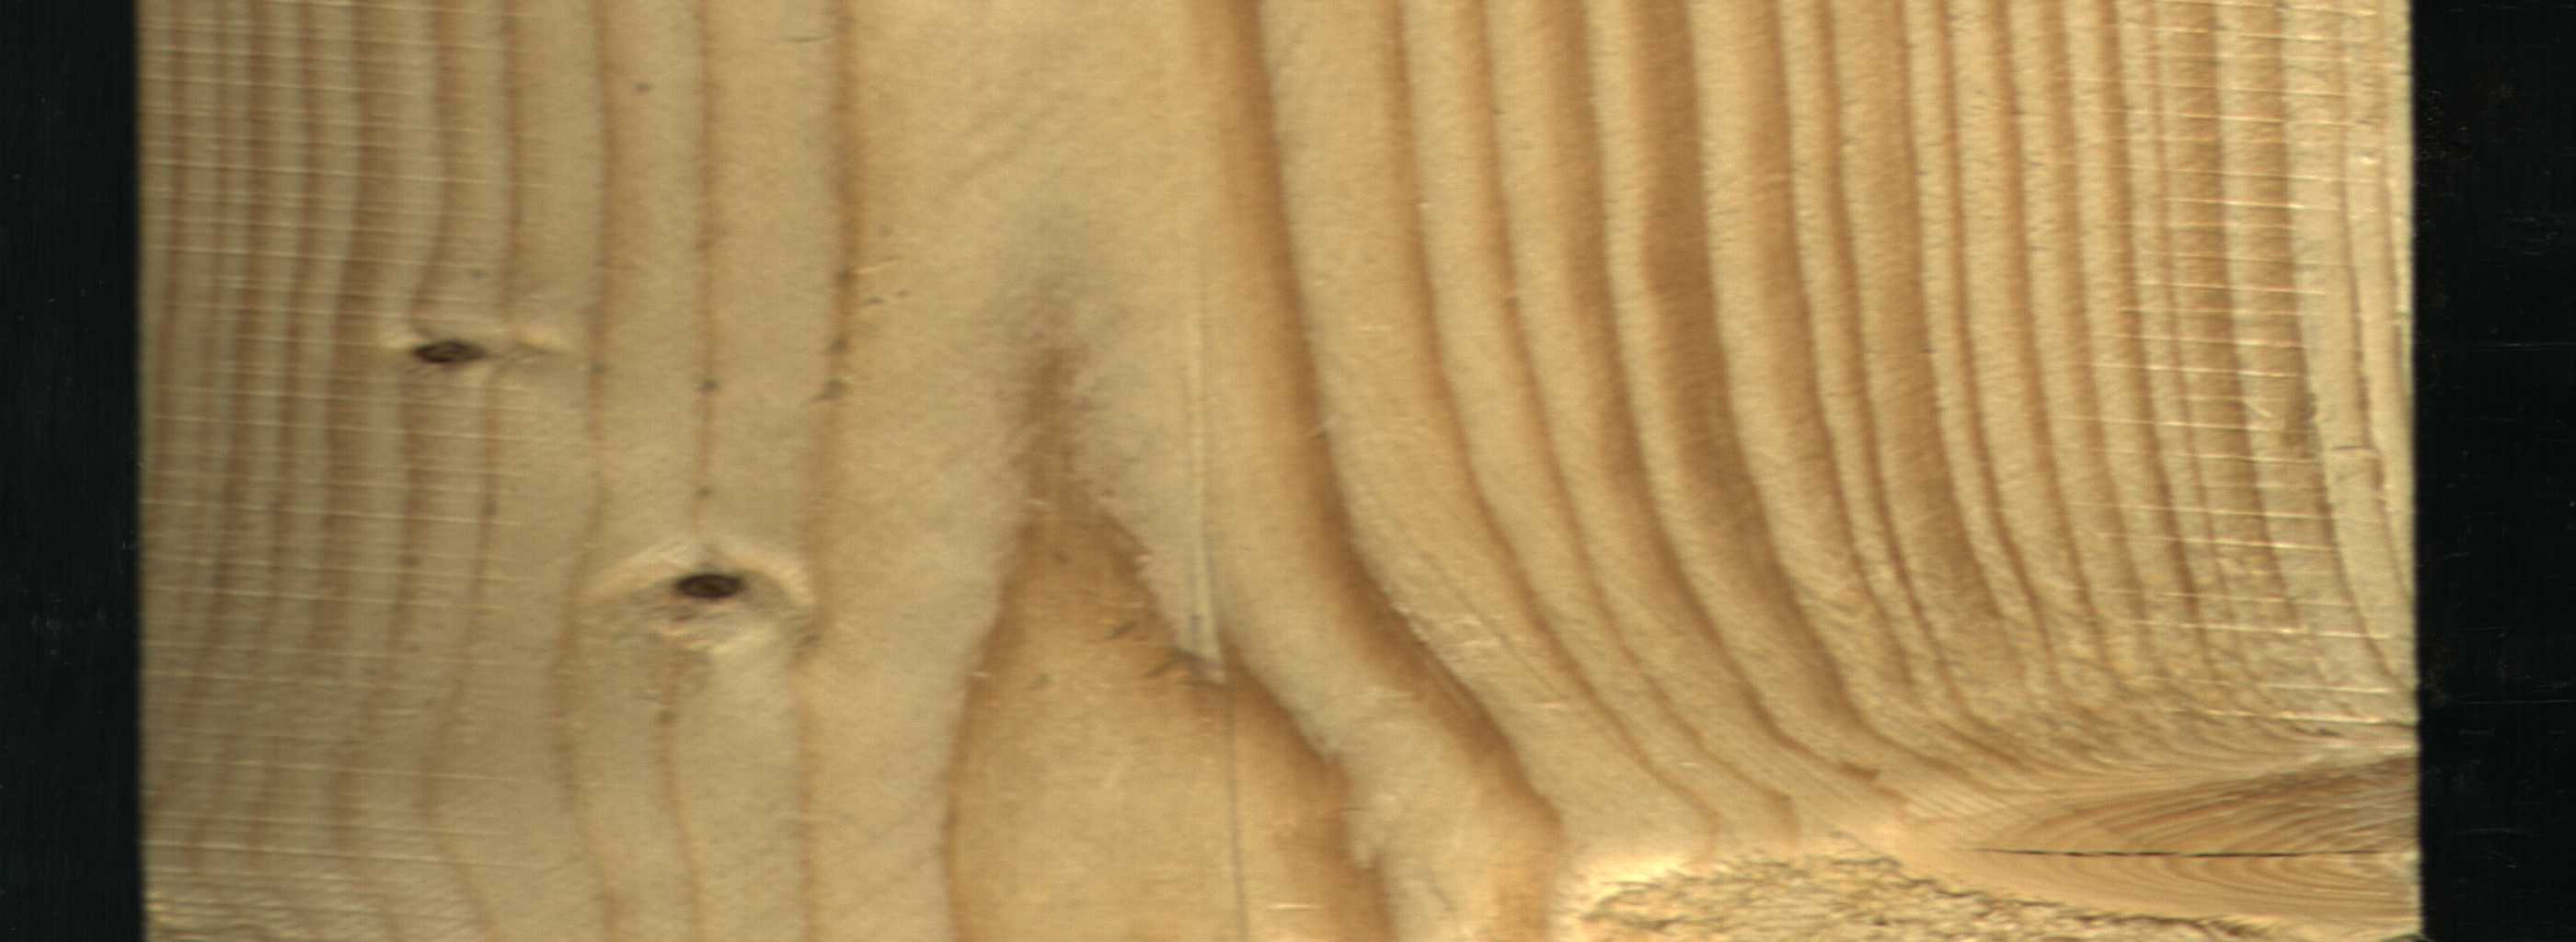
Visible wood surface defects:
knot_with_crack
Dead_Knot
Dead_Knot